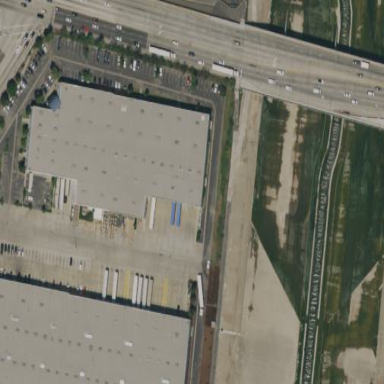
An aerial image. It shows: Warehouse with flat roof.